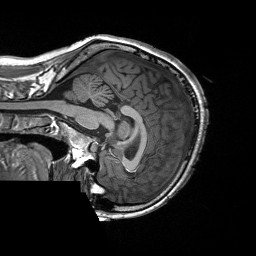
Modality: T1w
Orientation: sagittal
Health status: healthy
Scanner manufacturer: siemens
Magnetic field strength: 3 T
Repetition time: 2.3 s
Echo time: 0.00228 s